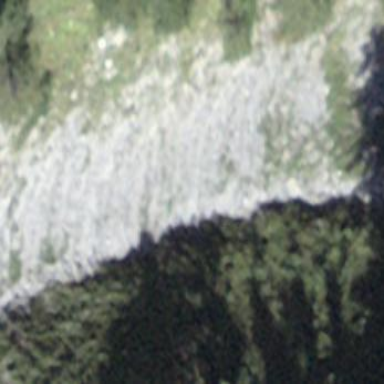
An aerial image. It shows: Natural scree.